Question: I have a table that has an on click event per row to open a modal, and am looking to create a column of actions in the table for some split buttons using bootstrap

the issue is that the tr click events are interfering with the split button click events
<URL>
Click on a table row, you will see the table row modal
Click on the action button, you will see the separate action modal
However, click on the split group button's drop down, it opens the drop down AND opens the table row modal
The reason is due to overlapping onclick functions <URL>
The action button onclick used to have this issue as well, so I added an onclick stop propagation to the button, preventing overlay clicks from occuring
'''
onclick="$('#dd-modal').modal('show');event.stopPropagation();"
'''
So that solves my button issue, but my dropdown of the button , I cannot figure out how to programmatically show the dropdown without triggering the tr onclick event
I think that
'''
.trigger('click.bs.dropdown');
'''
may have something to do with it, but unsure on how to implement
Thanks for any help
'''
$(document).ready(function () {
$("#table").on("click", "tr", function () {
$('#tr-modal').modal({
backdrop: 'static',
keyboard: false
});
});
});
function opener() {
$('#dd-modal').modal('show');
}
'''
'''
<link href="https://maxcdn.bootstrapcdn.com/bootstrap/3.3.5/css/bootstrap.min.css" rel="stylesheet"/>
<link href="https://maxcdn.bootstrapcdn.com/bootstrap/3.3.5/css/bootstrap-theme.min.css" rel="stylesheet"/>
<link href="https://maxcdn.bootstrapcdn.com/font-awesome/4.3.0/css/font-awesome.min.css" rel="stylesheet"/>
<script src="https://ajax.googleapis.com/ajax/libs/jquery/1.9.1/jquery.min.js"></script>
<script src="http://maxcdn.bootstrapcdn.com/bootstrap/3.3.5/js/bootstrap.min.js"></script>
<table id="table" class="table table-striped">
<tr>
<td>My Name</td>
<td>Date</td>
<td>
<!-- Split button -->
<div class="btn-group">
<button type="button" class="btn btn-danger" onclick="$('#dd-modal').modal('show');event.stopPropagation();">Action</button>
<button type="button" class="btn btn-danger dropdown-toggle" data-toggle="dropdown" aria-haspopup="true" aria-expanded="false"> <span class="caret"></span>
<span class="sr-only">Toggle Dropdown</span>
</button>
<ul class="dropdown-menu">
<li><a href="#">Action</a>
</li>
<li><a href="#">Another action</a>
</li>
<li><a href="#">Something else here</a>
</li>
<li role="separator" class="divider"></li>
<li><a href="#">Separated link</a>
</li>
</ul>
</div>
</td>
</tr>
<tr>
<td>Some other Name</td>
<td>Date</td>
<td>
<!-- Split button -->
<div class="btn-group">
<button type="button" class="btn btn-success" onclick="$('#dd-modal').modal('show');event.stopPropagation();">Action</button>
<button type="button" class="btn btn-success dropdown-toggle" data-toggle="dropdown" aria-haspopup="true" aria-expanded="false"> <span class="caret"></span>
<span class="sr-only">Toggle Dropdown</span>
</button>
<ul class="dropdown-menu">
<li><a href="#">Action</a>
</li>
<li><a href="#">Another action</a>
</li>
<li><a href="#">Something else here</a>
</li>
<li role="separator" class="divider"></li>
<li><a href="#">Separated link</a>
</li>
</ul>
</div>
</td>
</tr>
</table>
<div class="modal fade" id="tr-modal">
<div class="modal-dialog">
<div class="modal-content">
<div class="modal-header">
<button type="button" class="close" data-dismiss="modal" aria-label="Close"><span aria-hidden="true">&times;</span>
</button>
<h4 class="modal-title">Table Row Modal</h4>
</div>
<div class="modal-body">
<p>Table row modal</p>
</div>
<div class="modal-footer">
<button type="button" class="btn btn-default" data-dismiss="modal">Dismiss</button>
<button type="button" class="btn btn-primary">Ok!</button>
</div>
</div>
<!-- /.modal-content -->
</div>
<!-- /.modal-dialog -->
</div>
<!-- /.modal -->
<div class="modal fade" id="dd-modal">
<div class="modal-dialog">
<div class="modal-content">
<div class="modal-header">
<button type="button" class="close" data-dismiss="modal" aria-label="Close"><span aria-hidden="true">&times;</span>
</button>
<h4 class="modal-title">split button modal</h4>
</div>
<div class="modal-body">
<p>split button modal</p>
</div>
<div class="modal-footer">
<button type="button" class="btn btn-default" data-dismiss="modal">Dismiss</button>
<button type="button" class="btn btn-primary">Ok!</button>
</div>
</div>
<!-- /.modal-content -->
</div>
<!-- /.modal-dialog -->
</div>
<!-- /.modal -->
'''
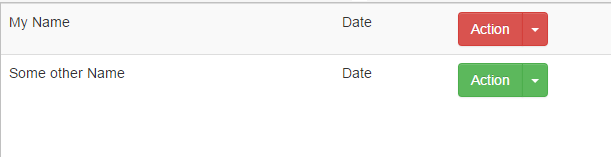
Answer: You can do a quick check for the tagName of the target and ignore if it's a button or if the parent is a button (this is in case you happen to click in the "span" for the caret icon) to get around this issue pretty quickly.
Wrap you modal opening call with this if statement checking the target type...
'''
$("#table").on("click", "tr", function (e) {
if (e.target.tagName !== "BUTTON" && e.target.parentElement.tagName !== "BUTTON") {
$('#tr-modal').modal({
backdrop: 'static',
keyboard: false
});
}
}
'''
replace the contents of your document ready js with that
note: take note of the event paremeter in the first line
'''
function (e)
'''
<URL>